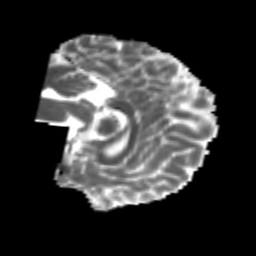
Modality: MD
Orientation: sagittal
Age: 28
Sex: male
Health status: healthy